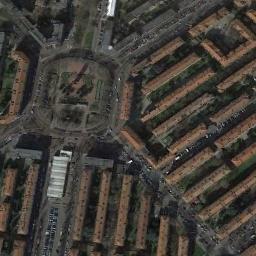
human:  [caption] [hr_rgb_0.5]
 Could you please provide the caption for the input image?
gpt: The roundabout with some exits and entrances is in the residential area and some cars are driving on the roundabout .

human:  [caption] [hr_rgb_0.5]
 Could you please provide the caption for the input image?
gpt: There are many cars at the roundabout .

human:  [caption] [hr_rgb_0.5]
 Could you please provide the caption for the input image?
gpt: There are many bifurcation roads with many moving and waiting vehicles, And many neatly arranged tall buildings and some trees around the roundabout .

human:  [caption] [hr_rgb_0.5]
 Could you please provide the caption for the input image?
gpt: The roundabout is next to buildings .

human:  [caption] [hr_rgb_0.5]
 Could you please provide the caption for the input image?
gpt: There are many brown buildings around the roundabout .